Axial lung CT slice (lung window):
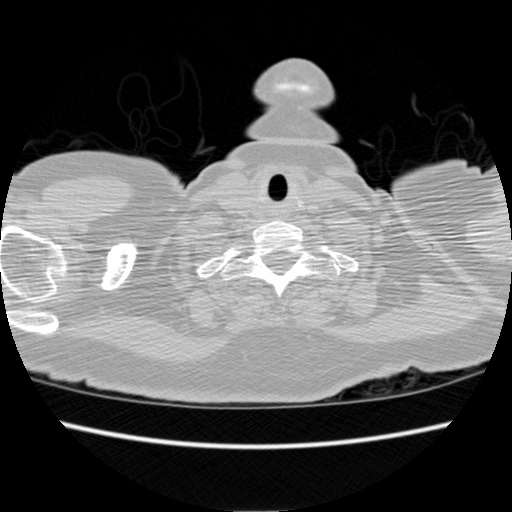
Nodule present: no